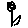
Label: flower